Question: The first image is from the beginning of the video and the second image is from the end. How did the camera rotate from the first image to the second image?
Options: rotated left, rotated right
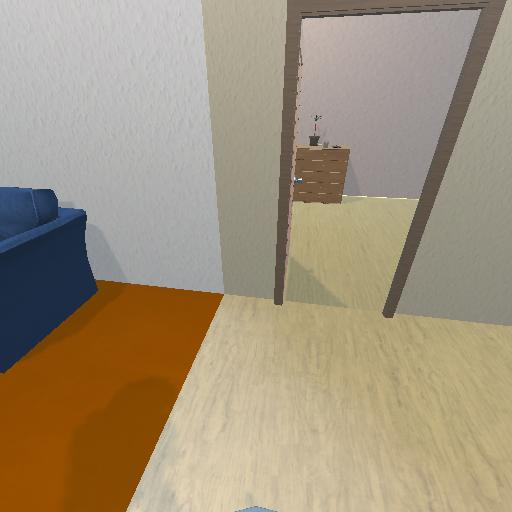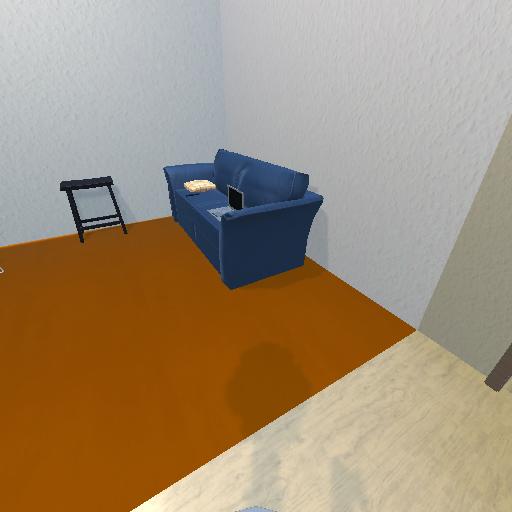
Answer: rotated left